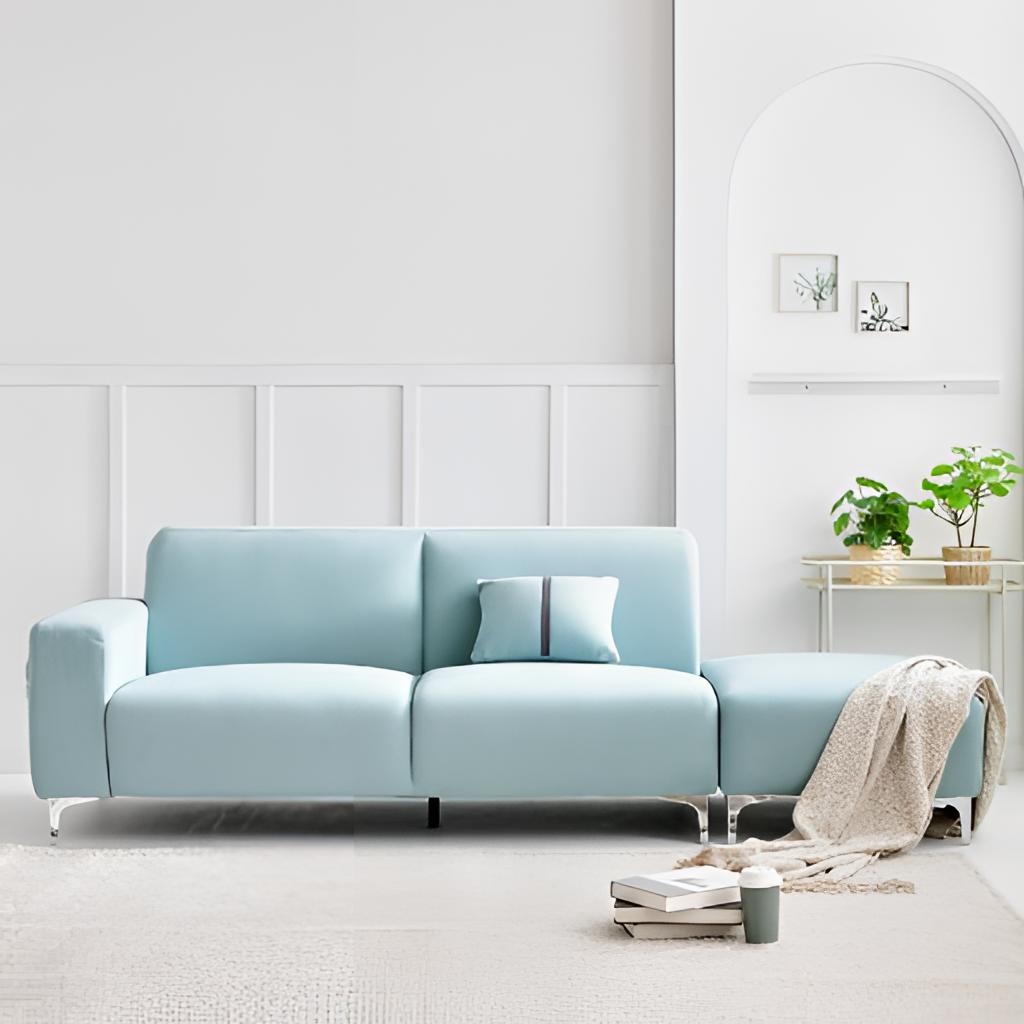
living room, fabric sofa, contemporary, white paint wallpaper, with solid pattern, carpet flooring, with plain pattern